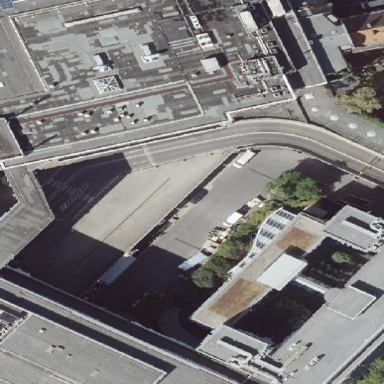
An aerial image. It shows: Part of the building is dedicated to retail space.